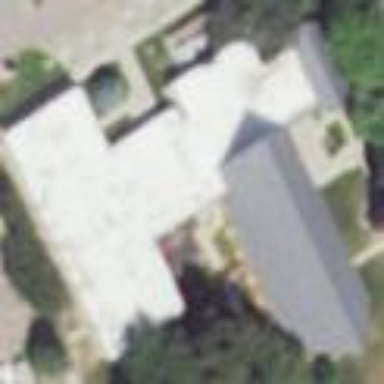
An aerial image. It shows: Beautiful church building.